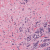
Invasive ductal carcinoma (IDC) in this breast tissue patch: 1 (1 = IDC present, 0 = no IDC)